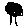
Label: tree